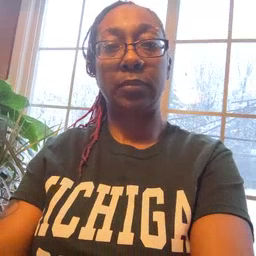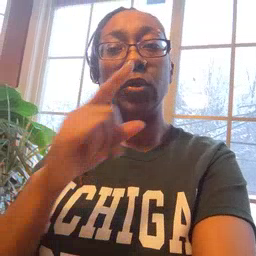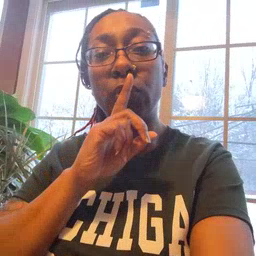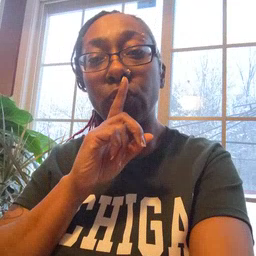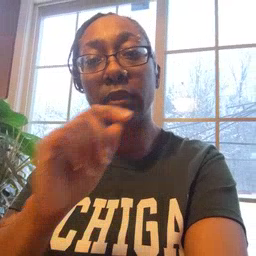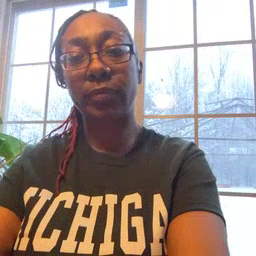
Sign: shhh